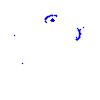
Particle: proton